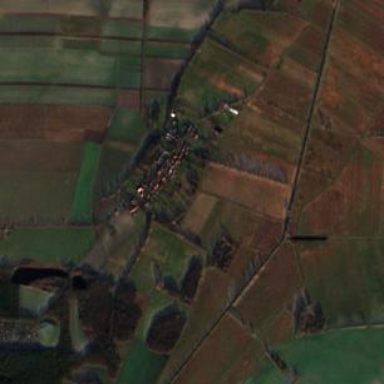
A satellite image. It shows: Village.